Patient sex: M
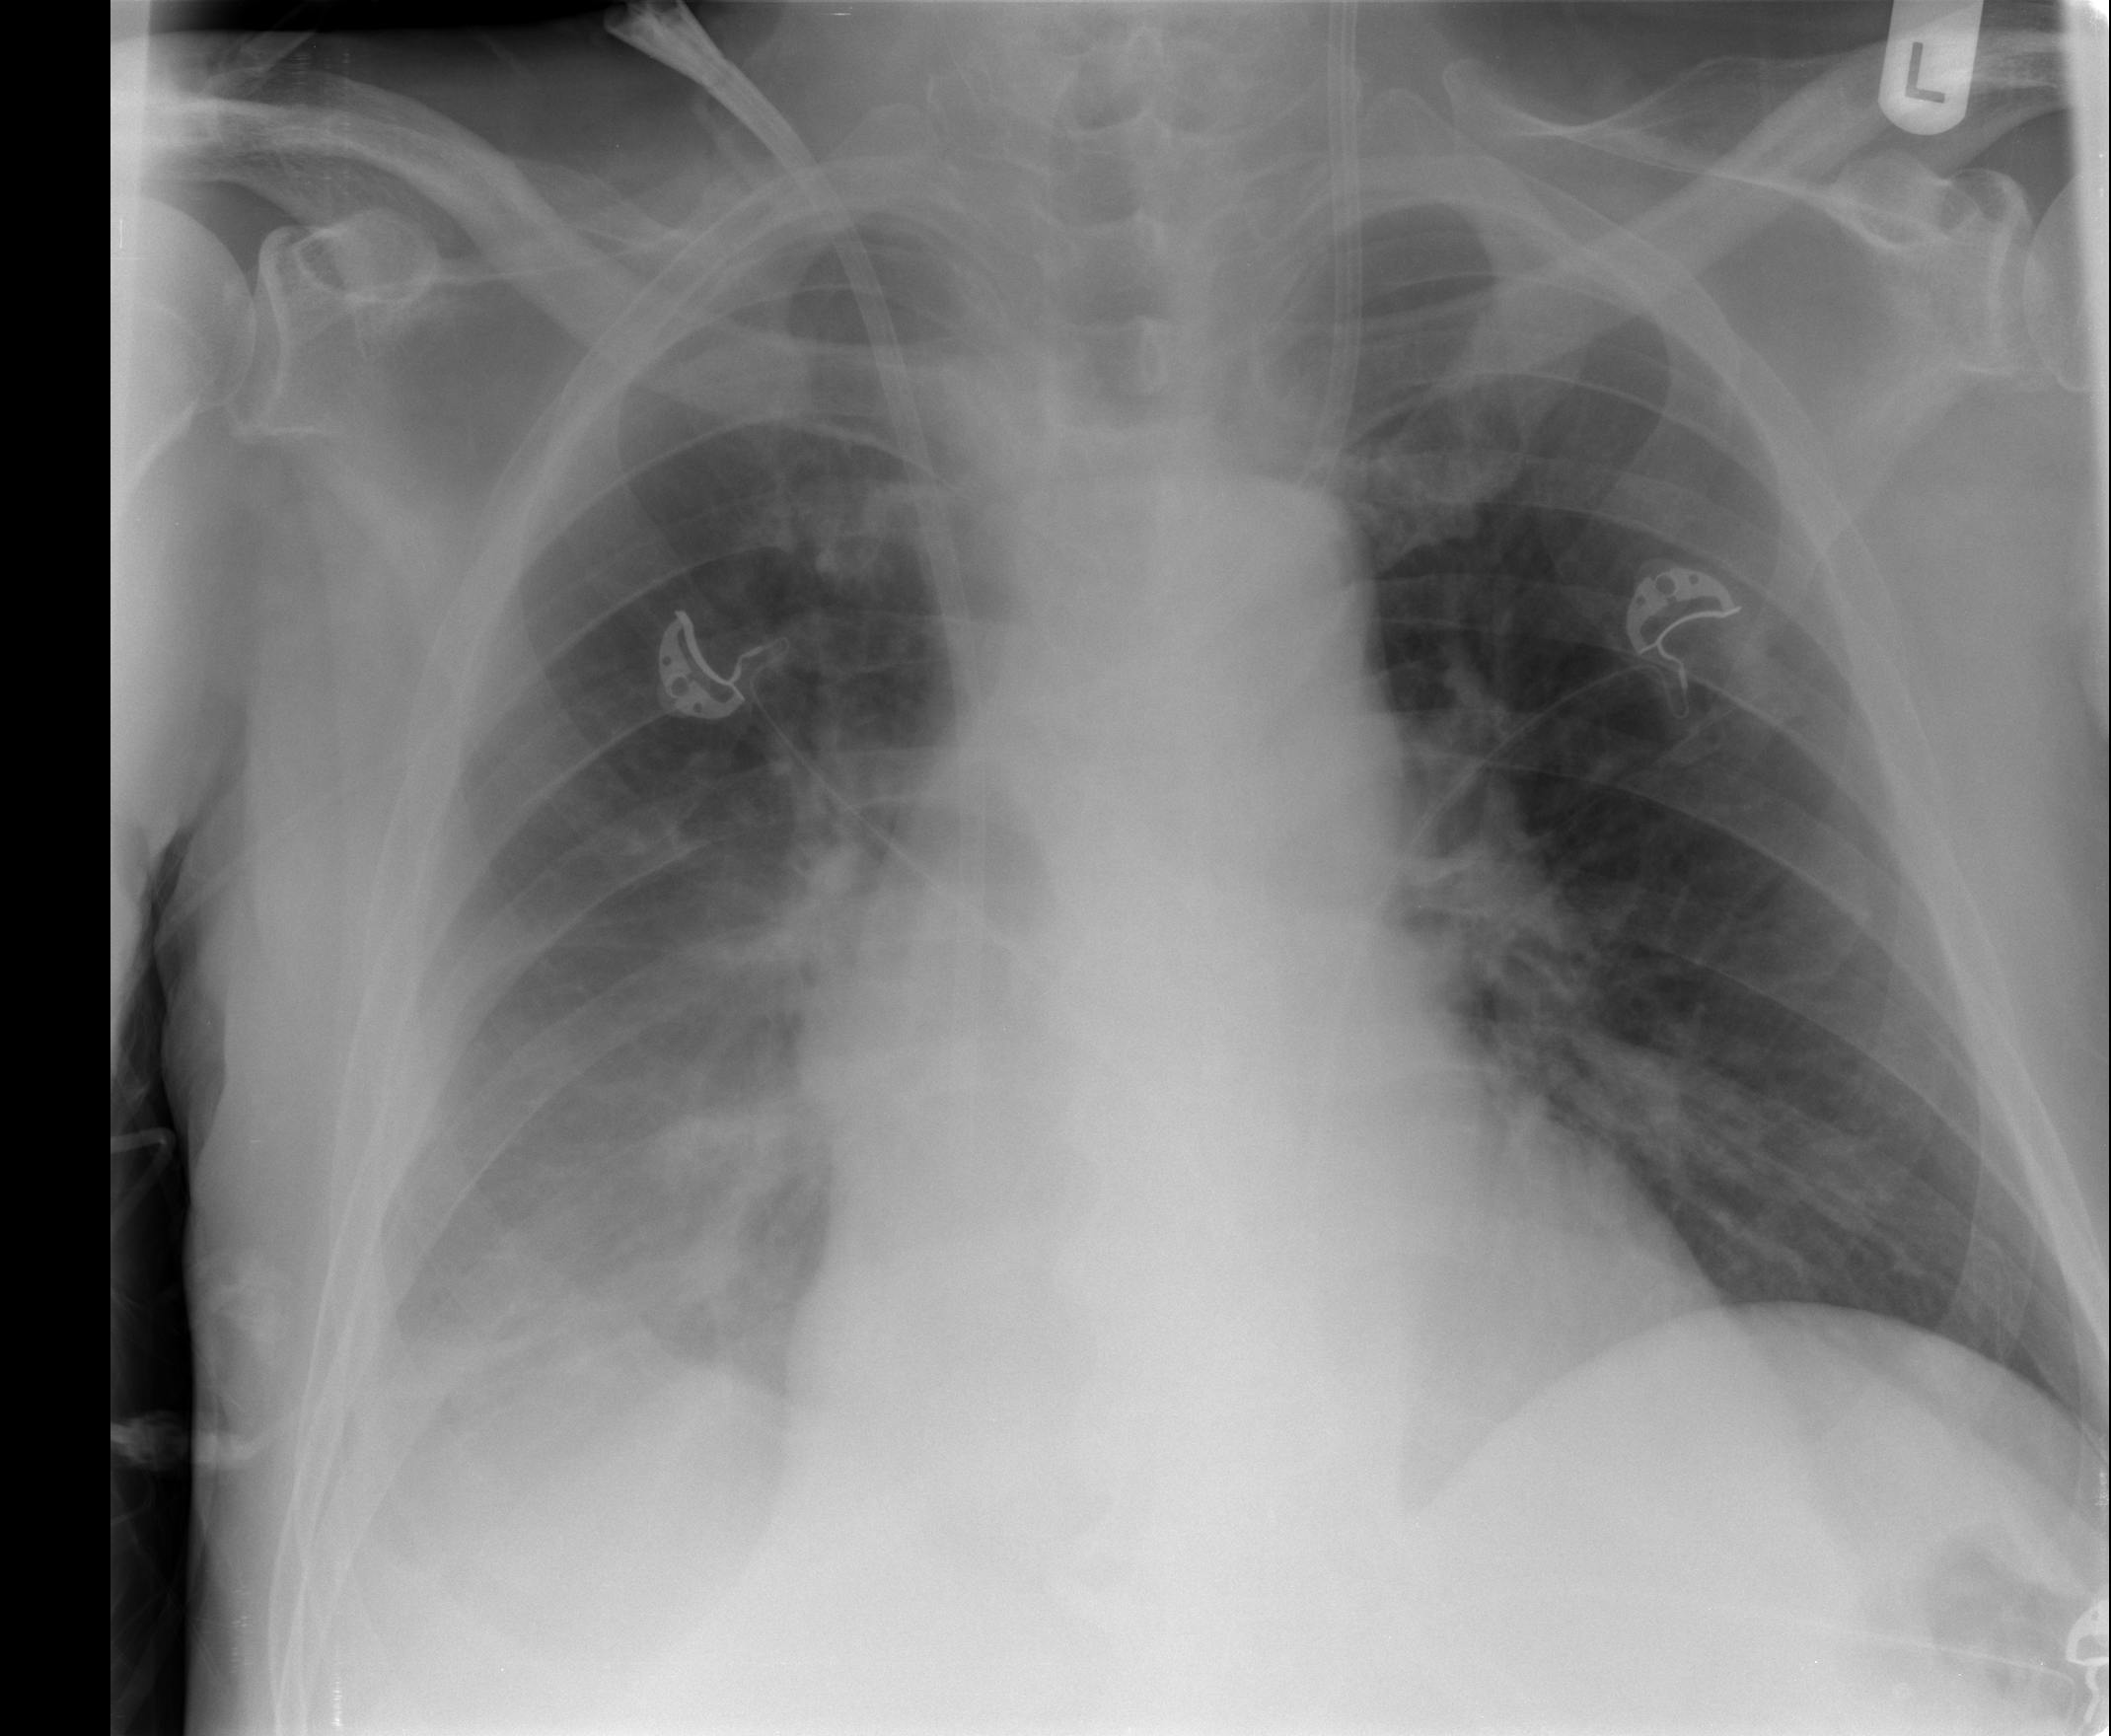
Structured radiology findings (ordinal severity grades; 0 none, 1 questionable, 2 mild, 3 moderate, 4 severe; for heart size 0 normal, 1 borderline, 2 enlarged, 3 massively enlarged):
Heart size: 1
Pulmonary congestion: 0
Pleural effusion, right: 2
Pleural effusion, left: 0
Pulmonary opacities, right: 2
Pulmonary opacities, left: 0
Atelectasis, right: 2
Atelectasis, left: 0